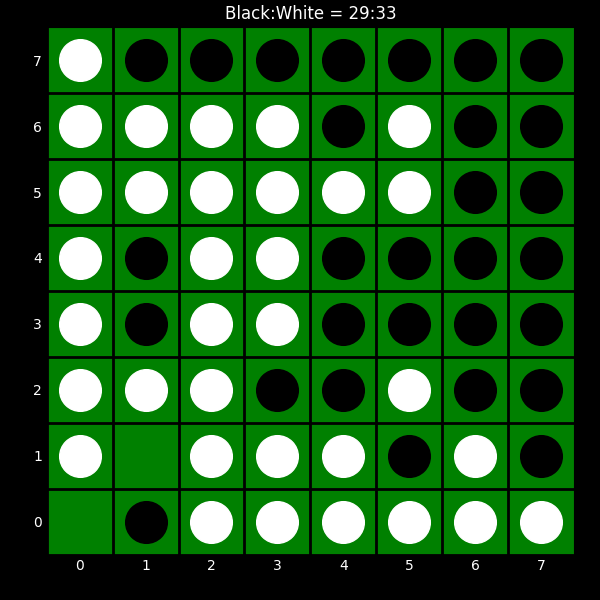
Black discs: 29
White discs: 33